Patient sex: M
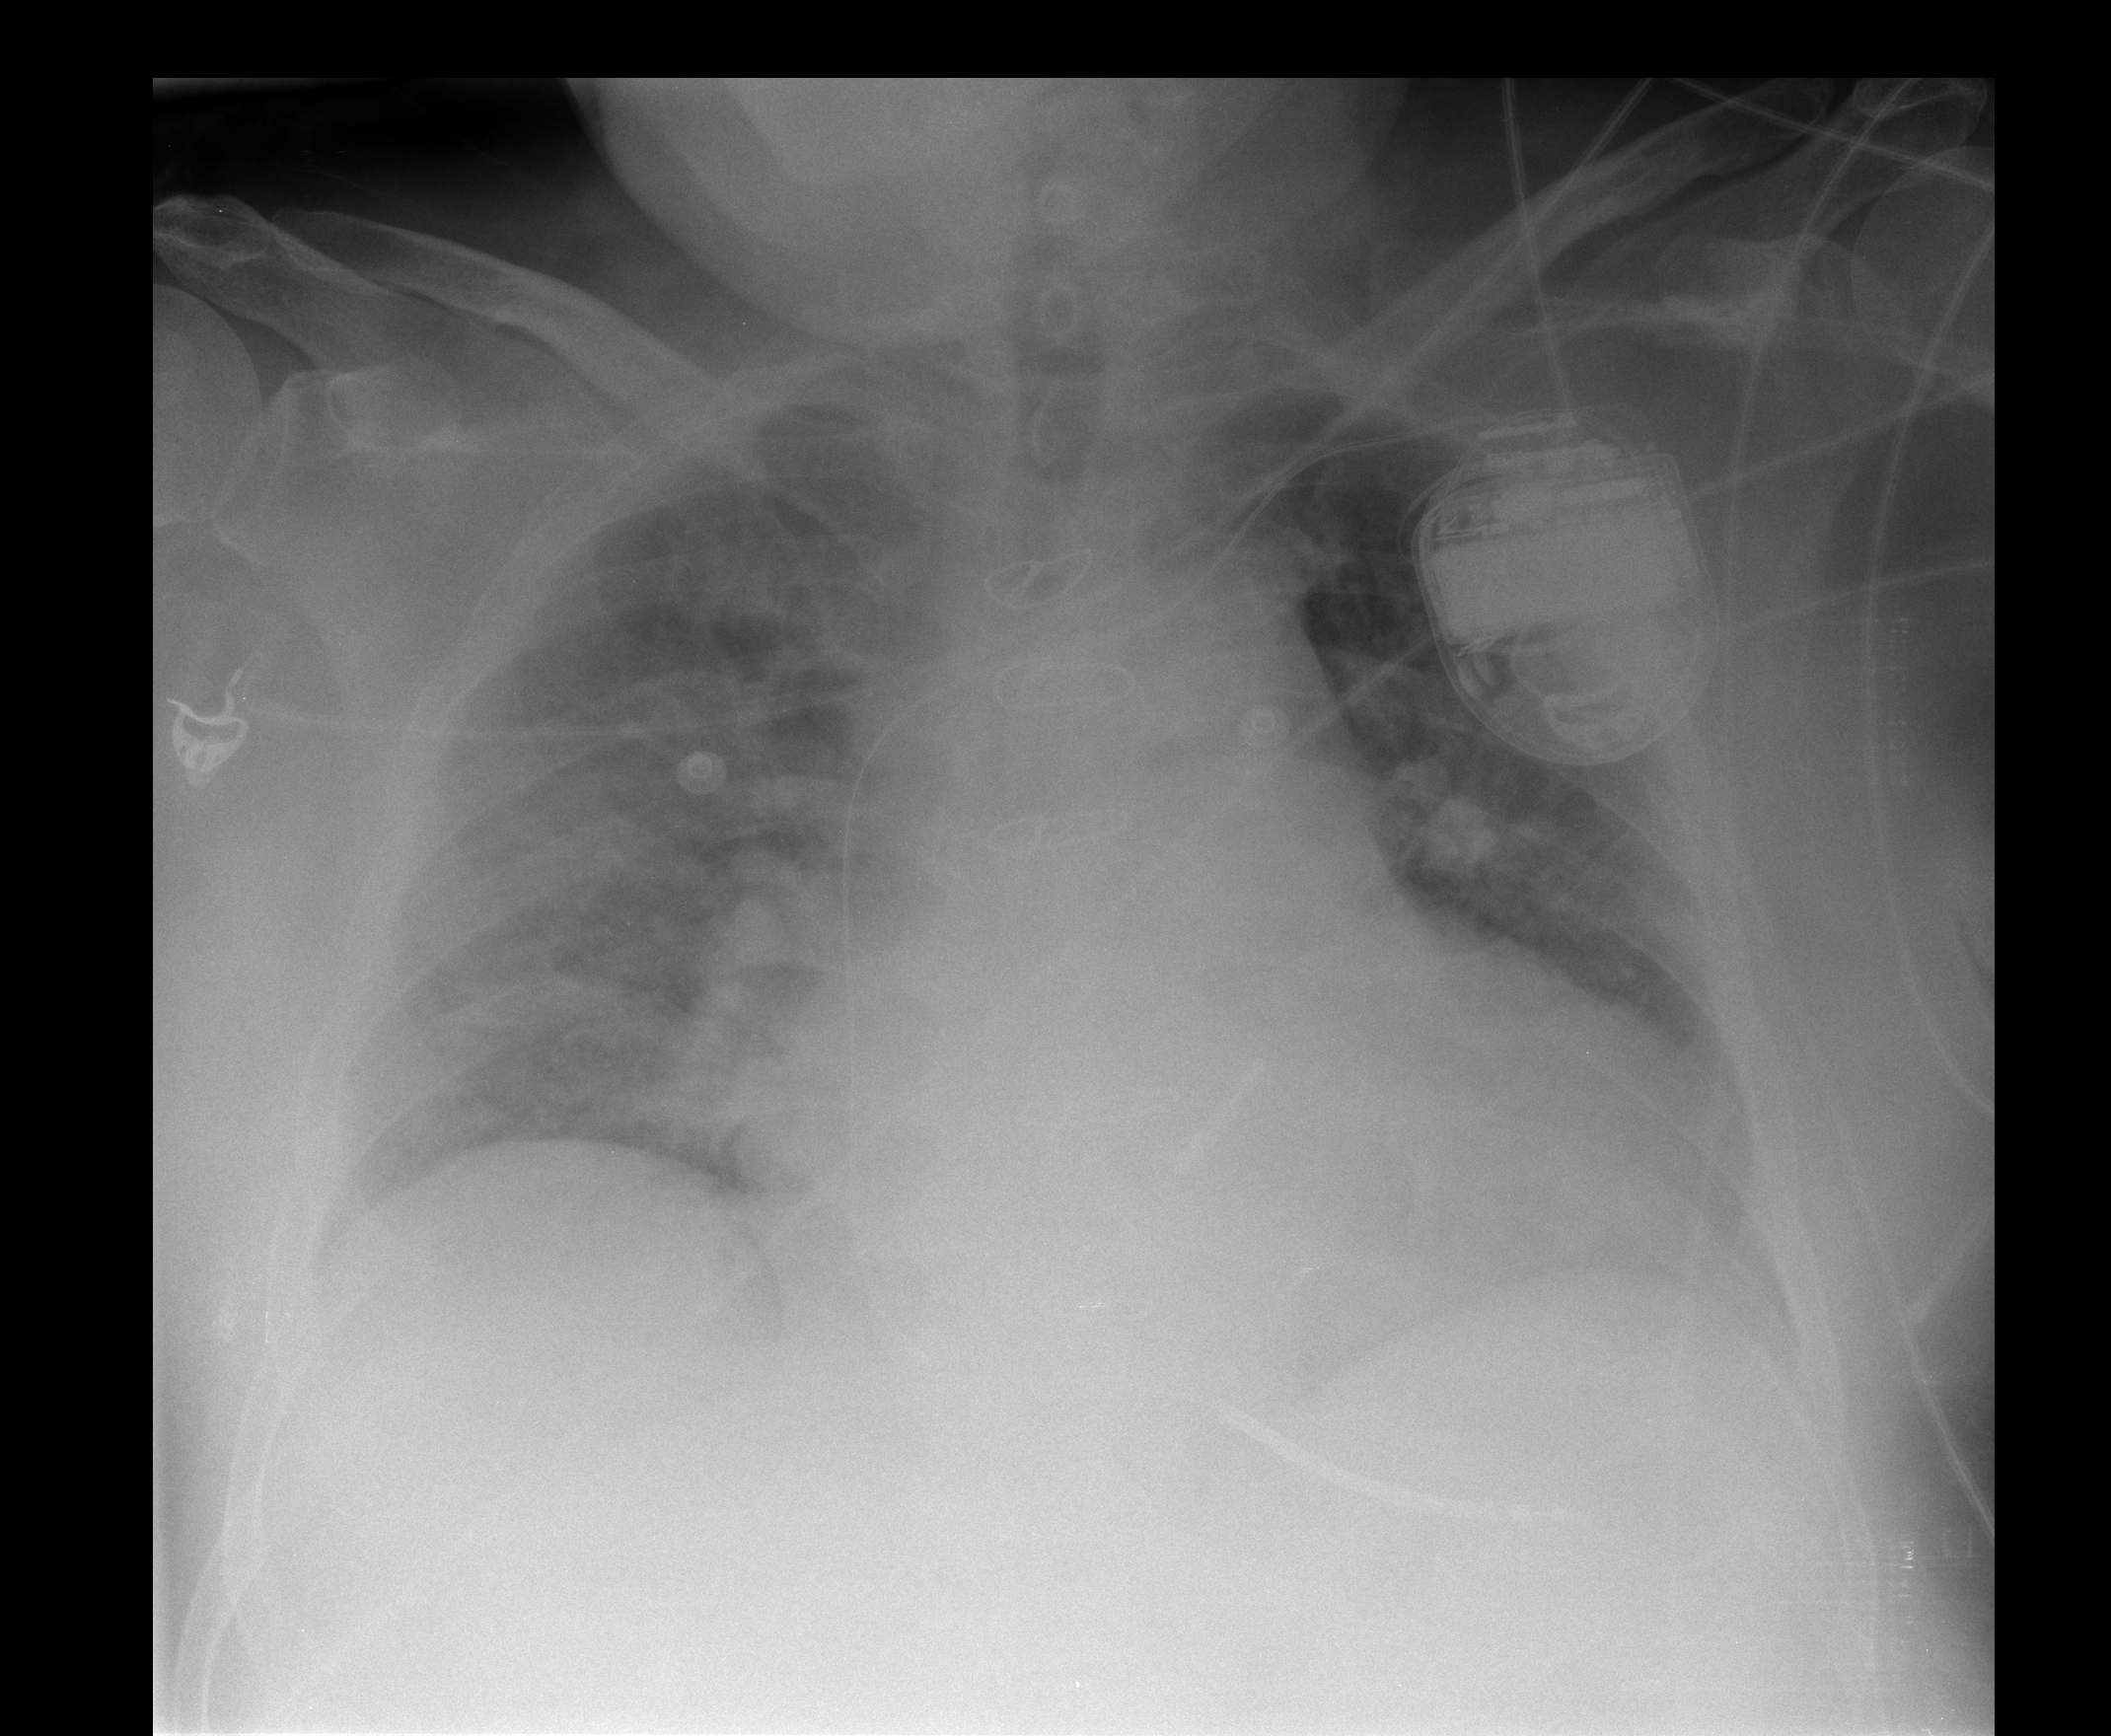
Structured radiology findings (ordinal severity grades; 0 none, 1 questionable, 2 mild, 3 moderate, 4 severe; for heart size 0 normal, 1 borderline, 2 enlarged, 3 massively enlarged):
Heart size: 1
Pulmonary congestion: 2
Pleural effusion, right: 0
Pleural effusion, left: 0
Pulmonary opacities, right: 1
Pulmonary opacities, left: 1
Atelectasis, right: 2
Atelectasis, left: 2